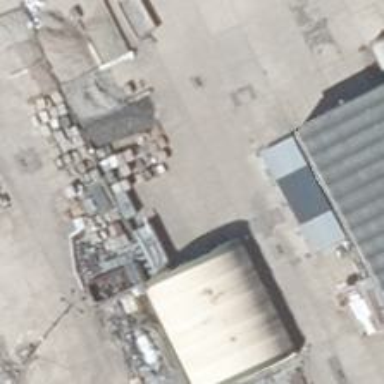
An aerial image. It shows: Industrial building.